Frequency: 80000
Velocity: 0,248
Power: 46,6
Pulse duration: 0,0000001
Pass count: 1
Magnification: 10
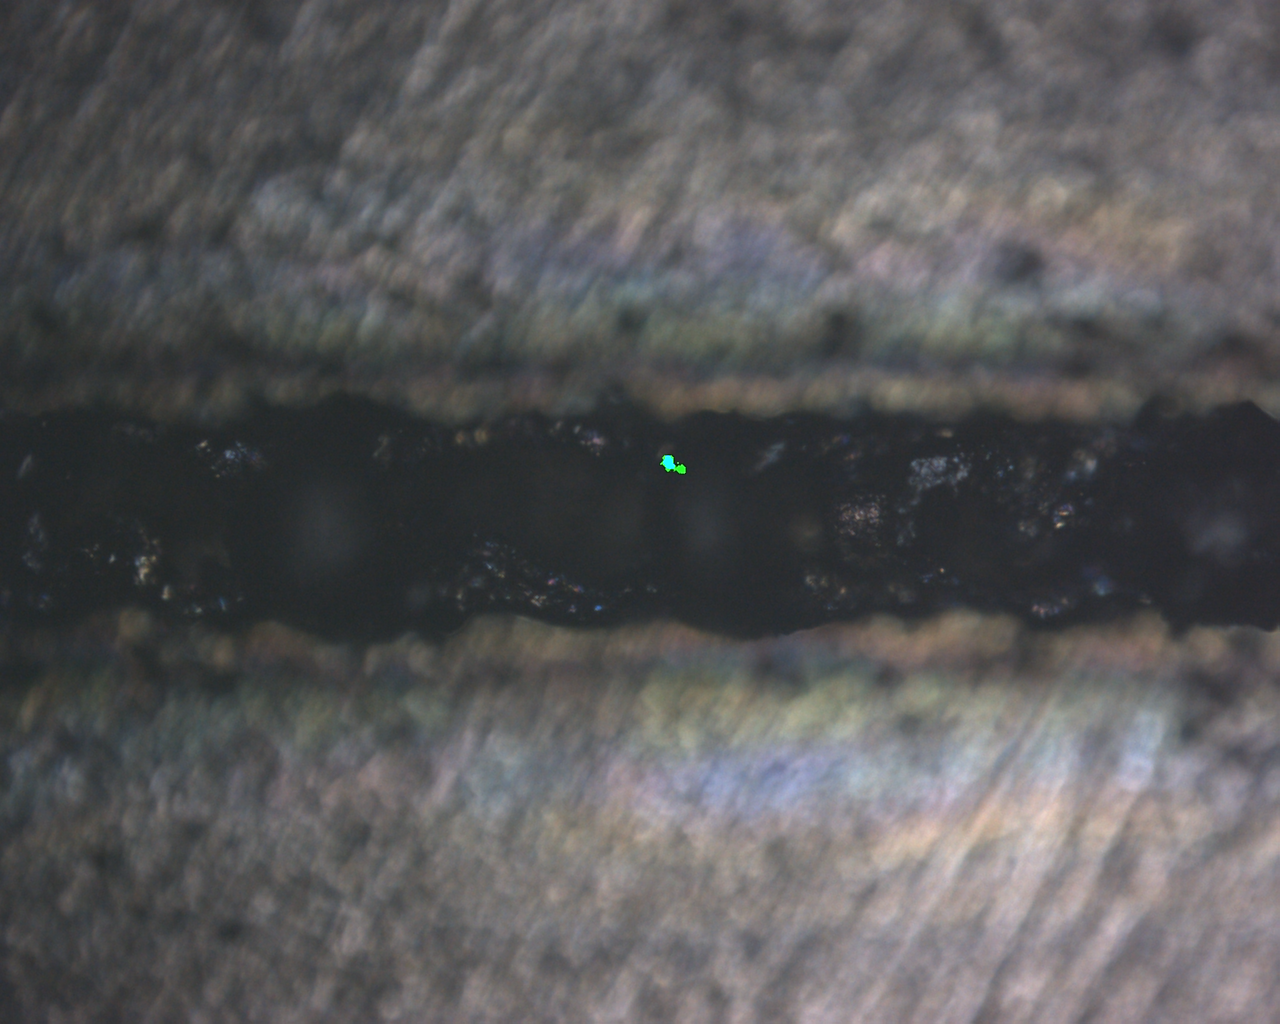
Measured width: 126.118
Other width: 100.136